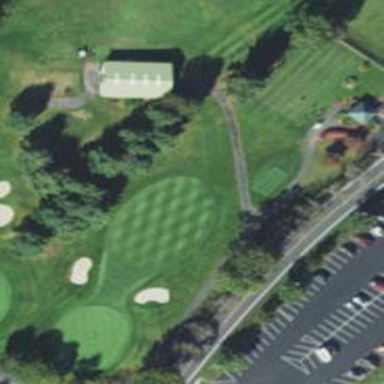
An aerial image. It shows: Golf fairway surrounded by grass.